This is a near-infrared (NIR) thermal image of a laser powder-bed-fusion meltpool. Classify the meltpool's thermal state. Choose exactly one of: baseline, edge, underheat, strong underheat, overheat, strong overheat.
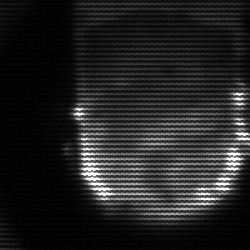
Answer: baseline